Question: I have an app, and I'd like to add a share button to it. Once the button is clicked, I'd like it to open the following window:

Then the user will choose where to share it and it will display the following default message:
> "Just found this great app! Find it here:<URL>"
Can you please tell me how to do it?
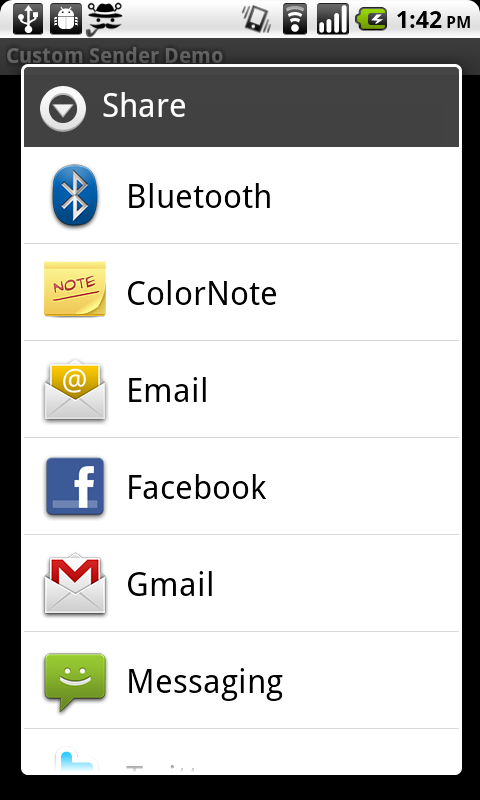
Answer: Maybe you want <URL> namespace. And which 'Task' to choose is depending on what kind of information you want to share :
- <URL>